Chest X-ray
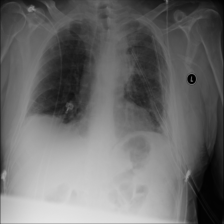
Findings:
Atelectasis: positive
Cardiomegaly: negative
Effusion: negative
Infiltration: negative
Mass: negative
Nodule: negative
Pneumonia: negative
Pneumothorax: negative
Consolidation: negative
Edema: negative
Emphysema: negative
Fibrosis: negative
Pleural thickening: negative
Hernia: negative